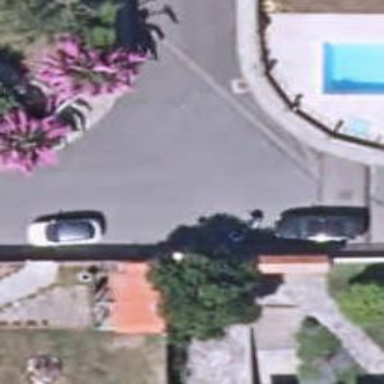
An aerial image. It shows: Residential road with asphalt surface.